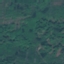
Land use / land cover: Forest